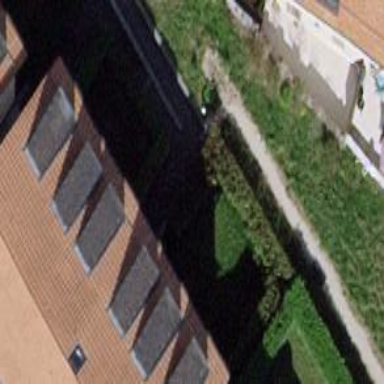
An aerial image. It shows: Garden surrounded by fence.